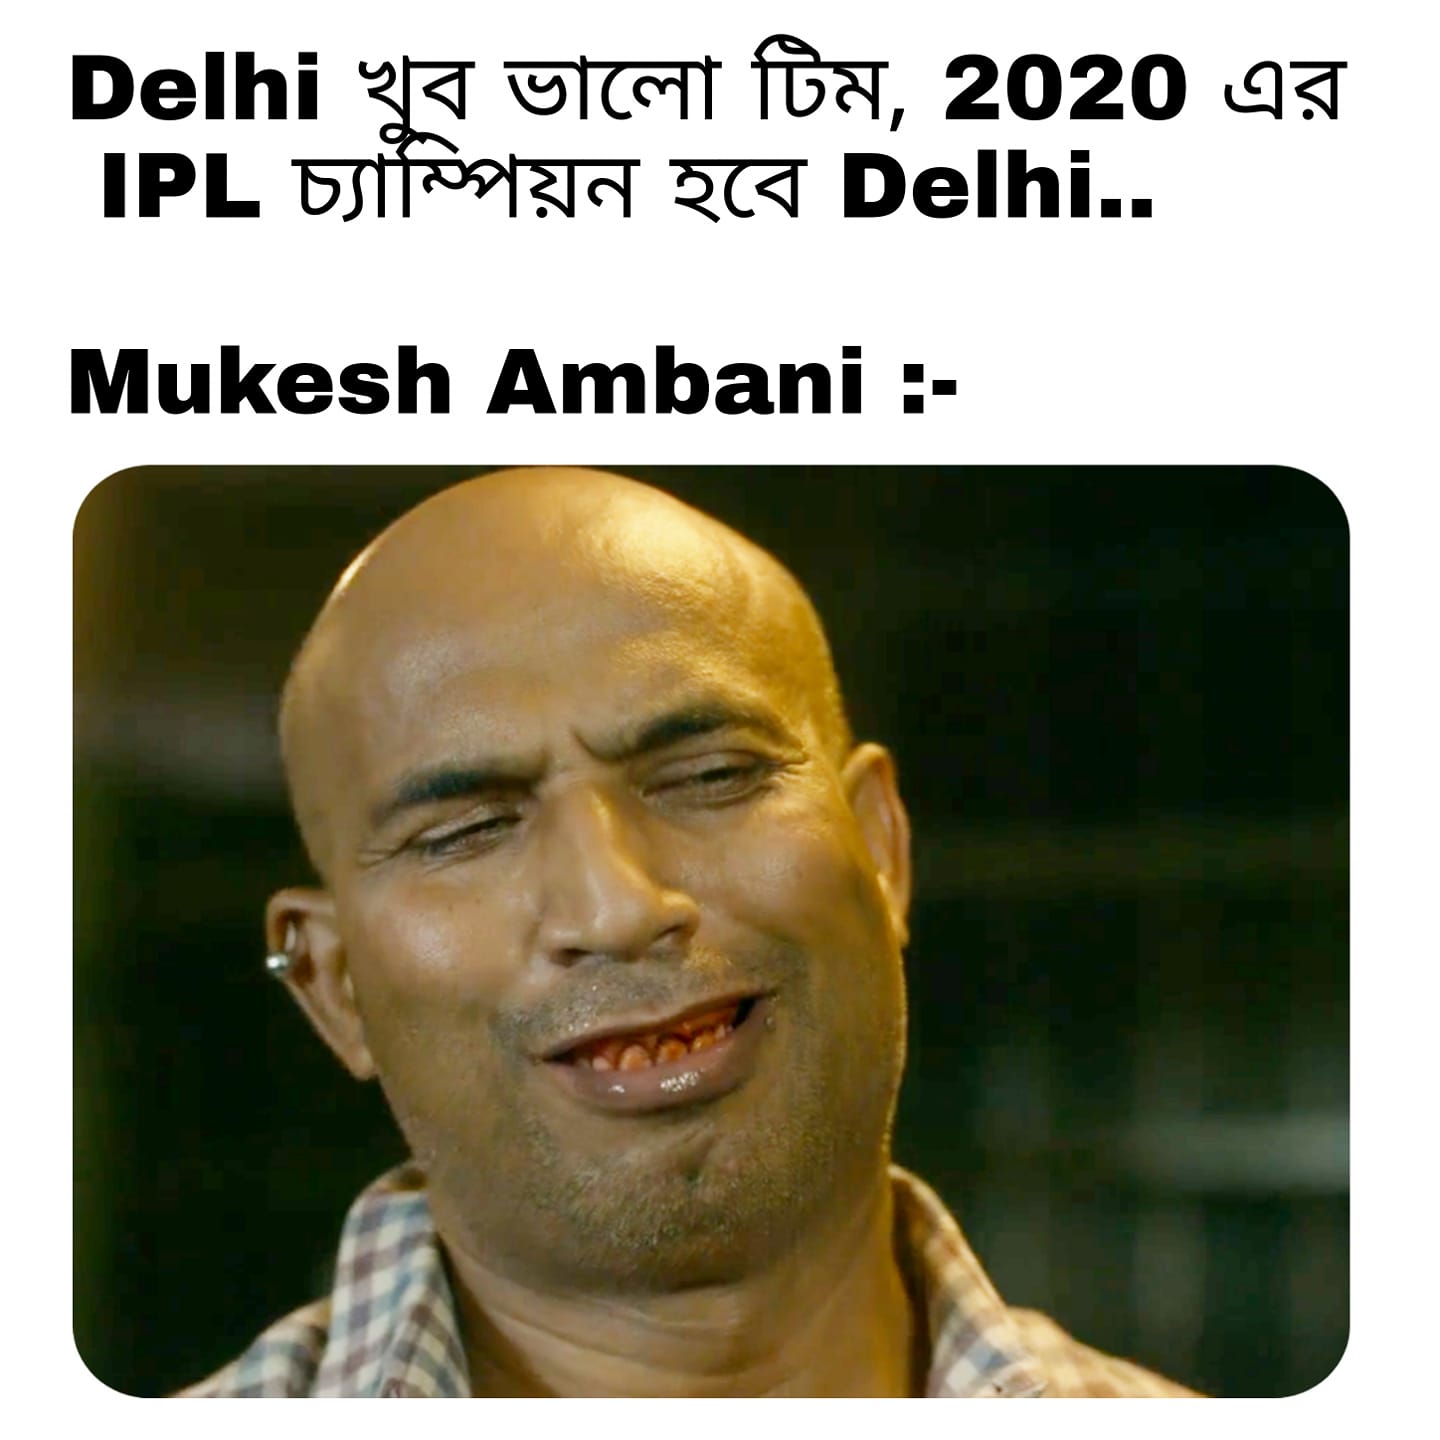
Caption: Delhi খুব ভালো টিম ,  2020 এর IPL  চ্যাম্পিয়ন হবে  Delhi     Mukesh Ambani :-
Label: non-hate